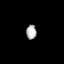
Tissue: lung
Cell type: Epithelial cells
Senescence score: 0.2093
Nuclear area (px): 144
Mean DAPI intensity: 176.097